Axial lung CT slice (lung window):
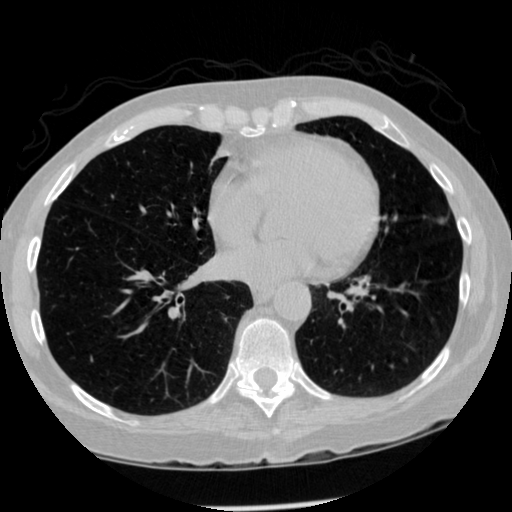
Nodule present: no